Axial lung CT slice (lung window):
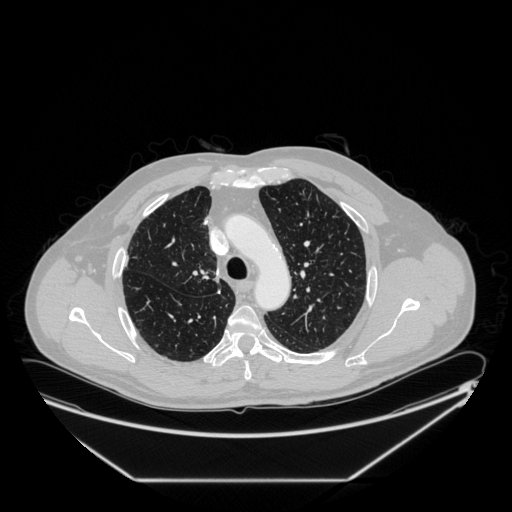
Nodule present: no